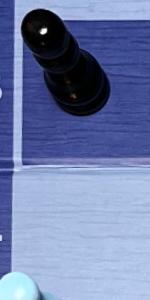
Label: Empty